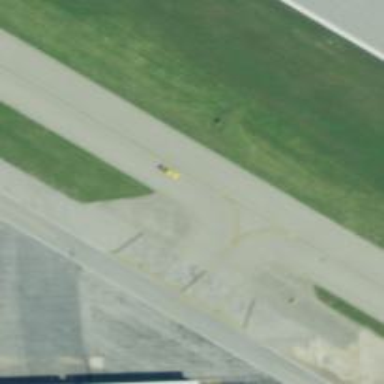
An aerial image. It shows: Image of taxiway at airport.